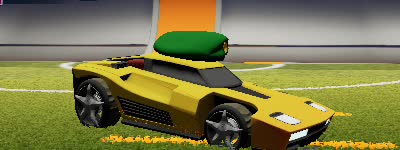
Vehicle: breakout